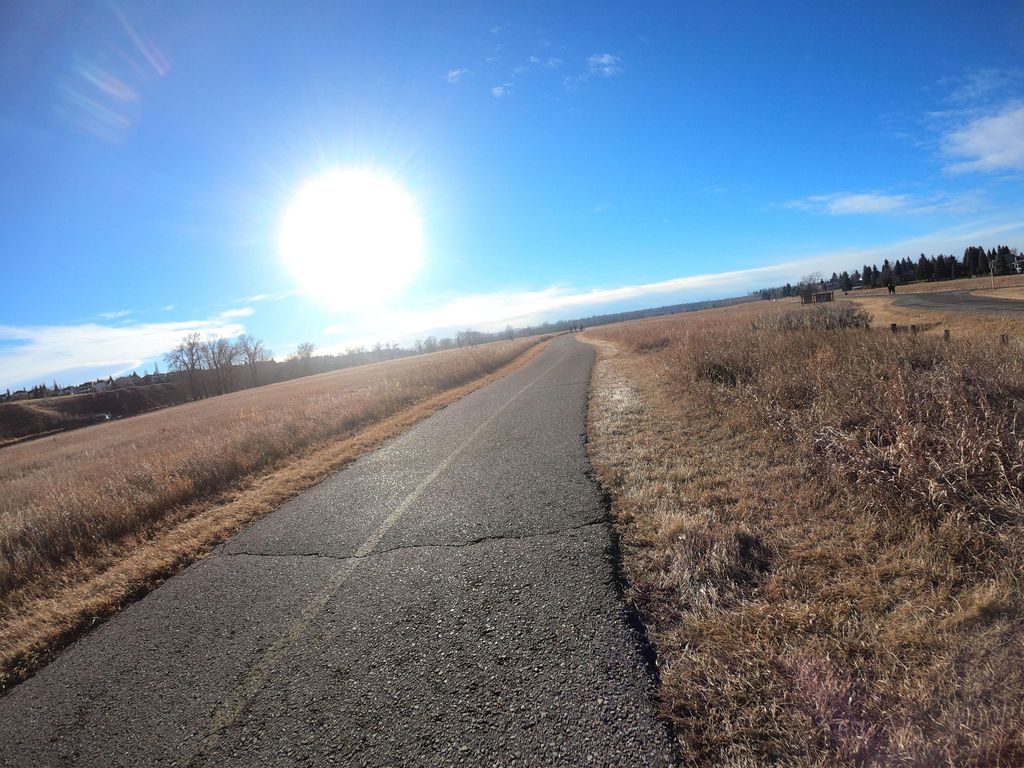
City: calgary